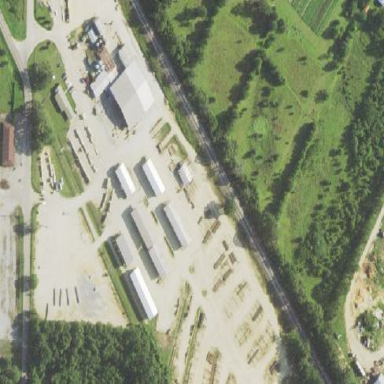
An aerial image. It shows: Industrial area with sawmill.